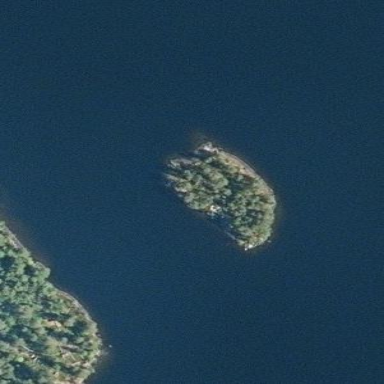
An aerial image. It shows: Island.